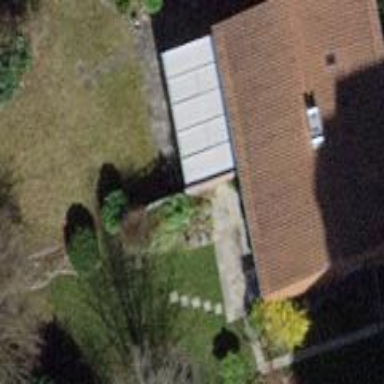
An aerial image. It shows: Building with tile roof.